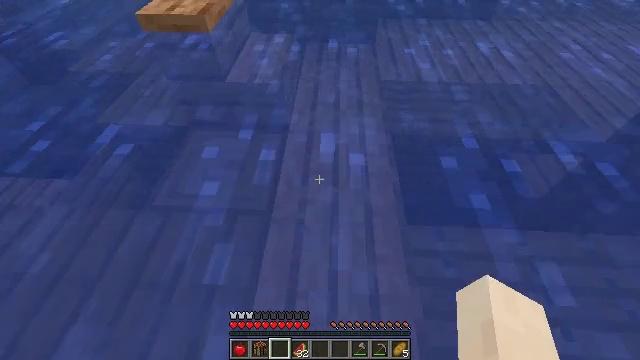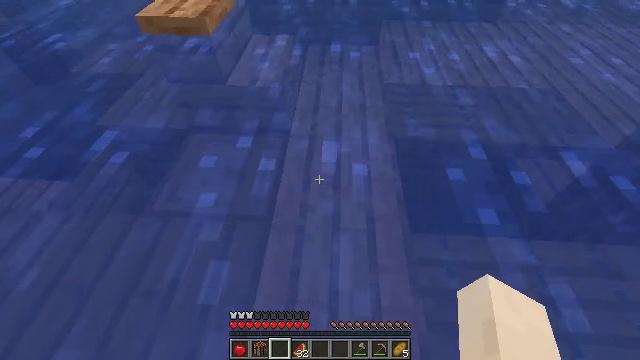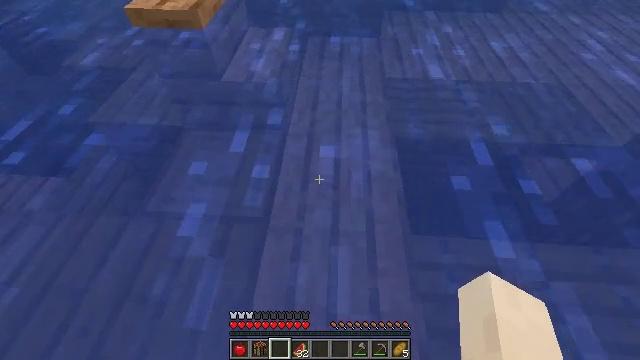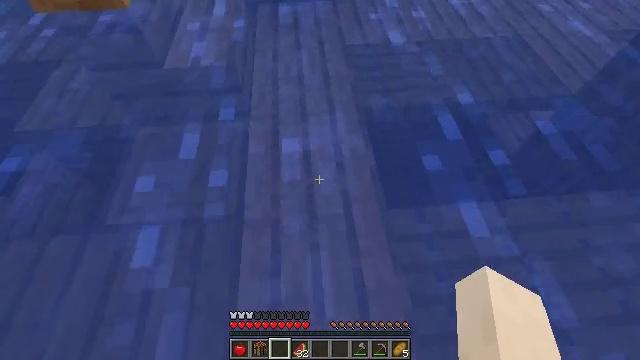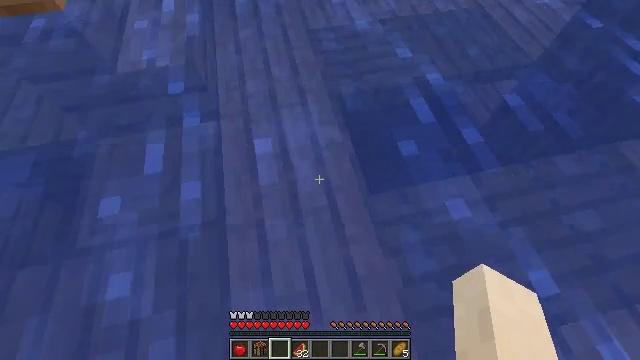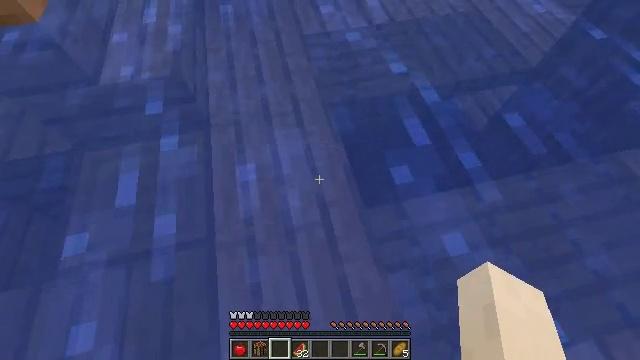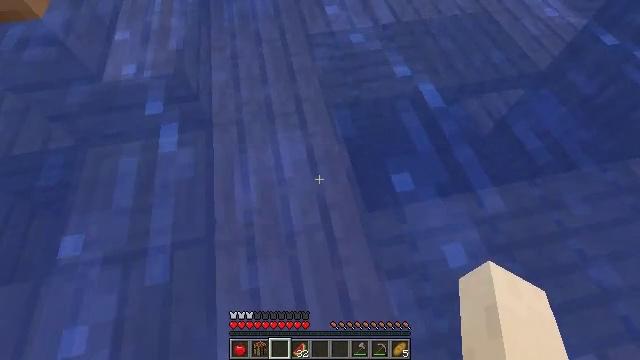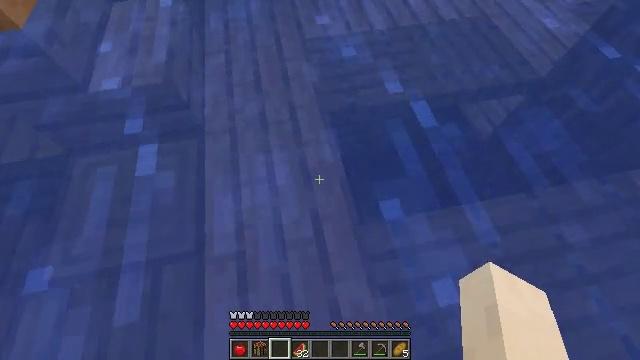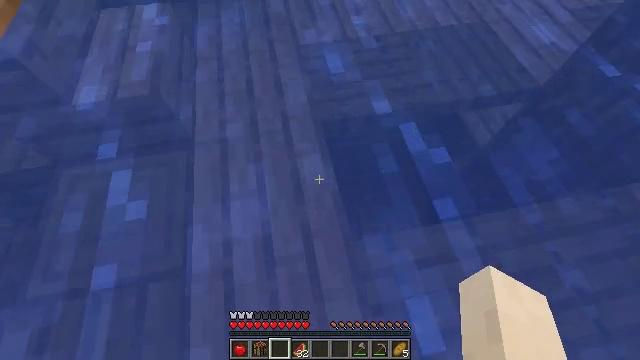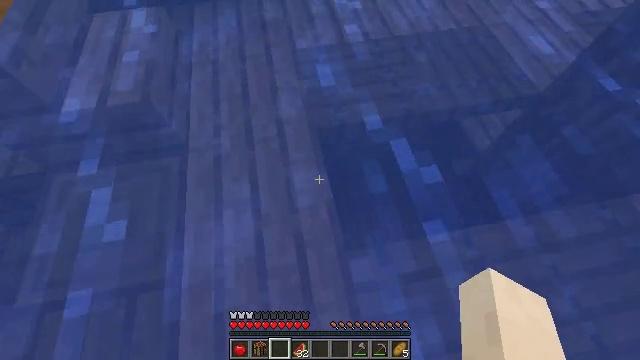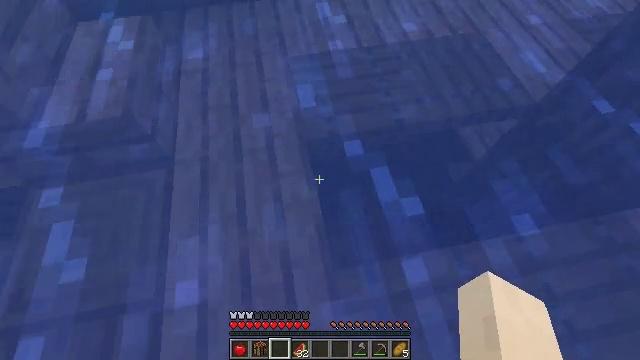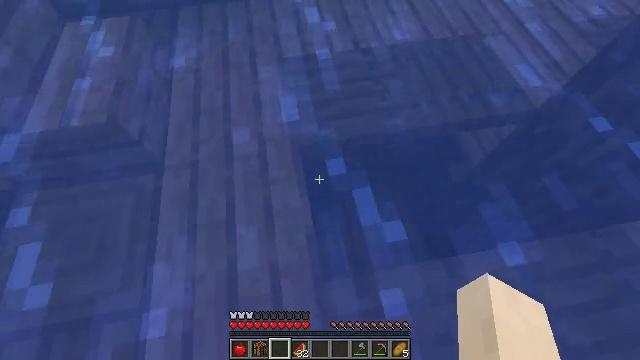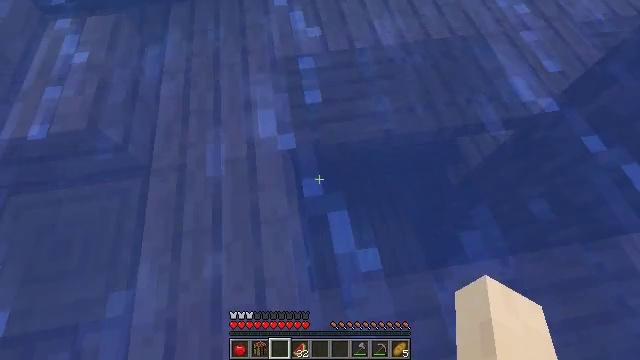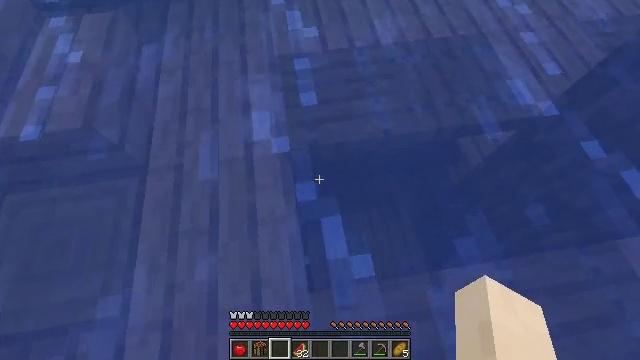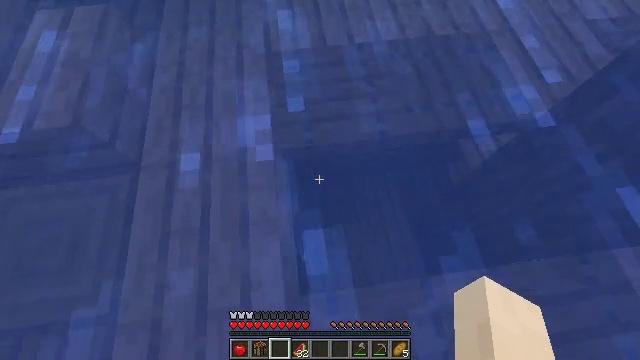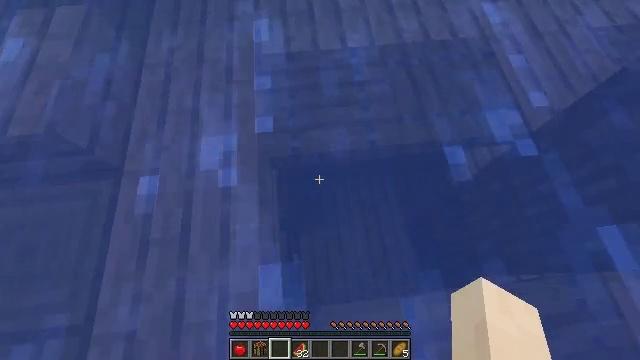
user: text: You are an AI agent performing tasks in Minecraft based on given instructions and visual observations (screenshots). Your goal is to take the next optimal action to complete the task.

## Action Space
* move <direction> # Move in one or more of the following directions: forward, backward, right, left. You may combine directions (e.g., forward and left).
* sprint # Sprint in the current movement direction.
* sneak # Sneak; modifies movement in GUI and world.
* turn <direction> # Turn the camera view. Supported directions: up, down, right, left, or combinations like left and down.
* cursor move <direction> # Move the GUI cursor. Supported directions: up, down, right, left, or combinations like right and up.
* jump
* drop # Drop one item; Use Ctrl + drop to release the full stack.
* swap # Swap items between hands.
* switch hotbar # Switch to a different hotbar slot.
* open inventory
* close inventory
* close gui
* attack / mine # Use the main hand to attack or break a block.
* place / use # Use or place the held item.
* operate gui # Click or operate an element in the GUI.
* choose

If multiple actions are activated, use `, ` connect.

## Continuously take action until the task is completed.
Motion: motion action
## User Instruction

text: Mine the acacia fence.
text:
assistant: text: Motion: move forward and move right
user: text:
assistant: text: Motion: move forward and move right, turn down
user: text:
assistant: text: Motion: move forward and move right, turn right and down
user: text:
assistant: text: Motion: move forward and move right, turn right and down
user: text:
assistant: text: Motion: move forward and move right
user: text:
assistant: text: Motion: move forward and move right, turn left
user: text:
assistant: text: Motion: move forward and move right
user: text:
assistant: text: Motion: move forward and move right
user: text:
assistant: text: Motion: move forward and move right
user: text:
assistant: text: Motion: move forward and move right
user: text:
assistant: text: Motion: move forward and move right
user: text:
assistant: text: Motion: move forward and move right, turn down
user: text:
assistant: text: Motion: move forward and move right
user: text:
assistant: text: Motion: move forward and move right, turn left and down
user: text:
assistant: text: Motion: move forward and move right, turn left and down
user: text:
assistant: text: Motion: move forward and move right, turn left and down
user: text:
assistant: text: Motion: move forward and move right, turn left and down
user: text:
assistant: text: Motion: move forward, turn left
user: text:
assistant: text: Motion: move forward, turn left
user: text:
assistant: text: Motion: move forward, turn left
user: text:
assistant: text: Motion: move forward, sneak, turn left
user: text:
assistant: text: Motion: move forward, sneak, turn left
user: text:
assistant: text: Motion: sneak, turn left
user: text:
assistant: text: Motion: sneak, turn left
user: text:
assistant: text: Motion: sneak, turn left
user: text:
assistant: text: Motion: sneak, turn left
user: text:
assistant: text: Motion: sneak, turn left
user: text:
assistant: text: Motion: sneak, turn left and up
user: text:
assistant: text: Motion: sneak, turn left and up
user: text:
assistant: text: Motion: sneak, turn left and up